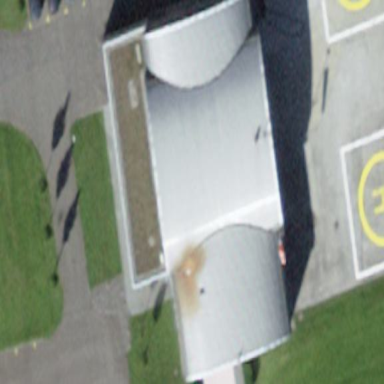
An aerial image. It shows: Hangar building at the airport.